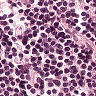
Metastatic tissue present: no